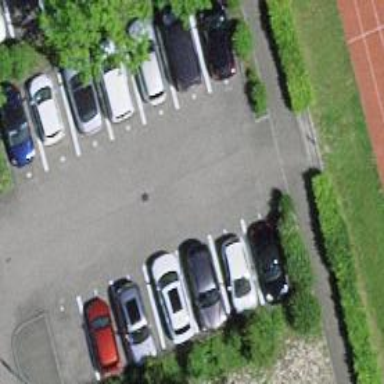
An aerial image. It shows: Asphalt parking aisle off service road.